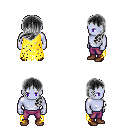
a pixel art fantasy rpg character, male body template, dark elf, purple skin, yellow tattered cape, magenta pants, gray left-swept hairstyle, brown shoes, four views (front, back, left, right), 2x2 character sprite sheet, small pixel art, hard edges, no anti-aliasing